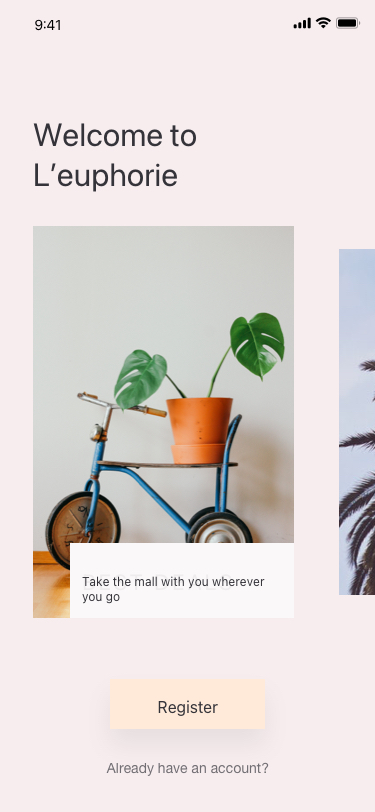
Text in this UI design:
Already have an account?
Take the mall with you wherever you go
Best Deals
Welcome to L’euphorie